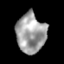
Tissue: lung
Cell type: T cells
Senescence score: 0.2202
Nuclear area (px): 1126
Mean DAPI intensity: 160.431